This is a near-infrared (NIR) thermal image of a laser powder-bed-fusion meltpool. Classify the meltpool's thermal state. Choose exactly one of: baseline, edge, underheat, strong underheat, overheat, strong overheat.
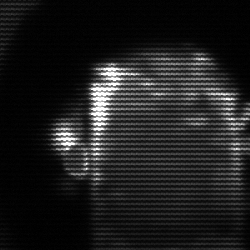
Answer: baseline